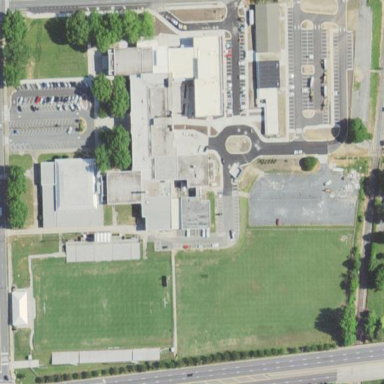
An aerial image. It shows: School.